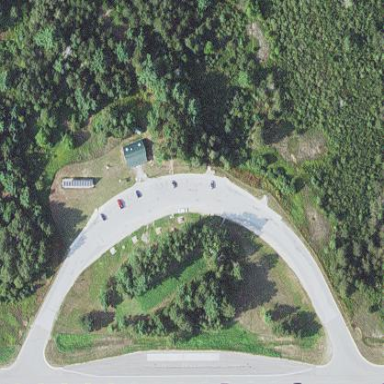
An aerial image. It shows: Rest area along the road.